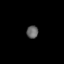
Tissue: lung
Cell type: Myeloid cells
Senescence score: 0.1855
Nuclear area (px): 149
Mean DAPI intensity: 99.141